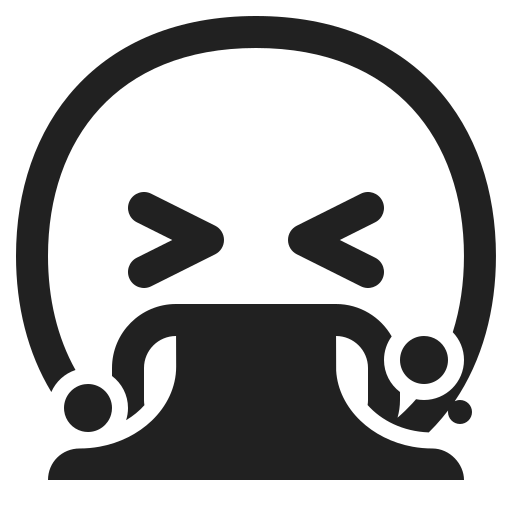
face vomiting high contrast